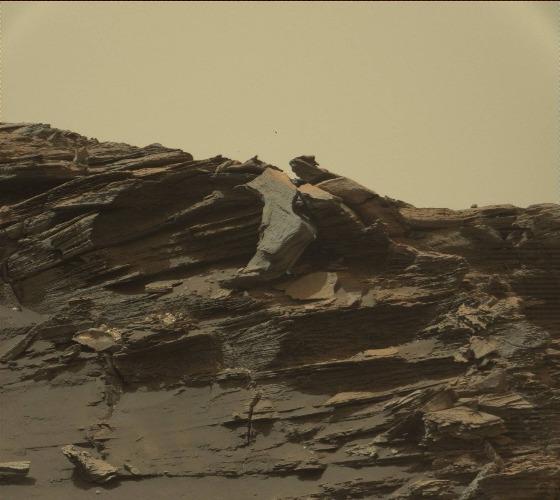
Terrain classes present: Bedrock, Gravel / Sand / Soil, Rock, Shadow, Sky / Distant Mountains